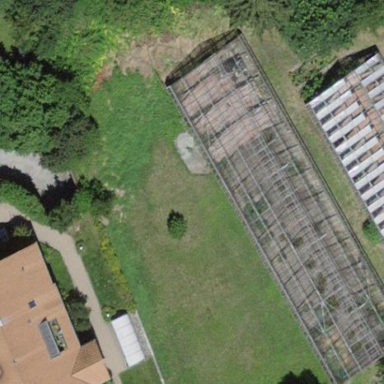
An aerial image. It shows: Greenhouse.